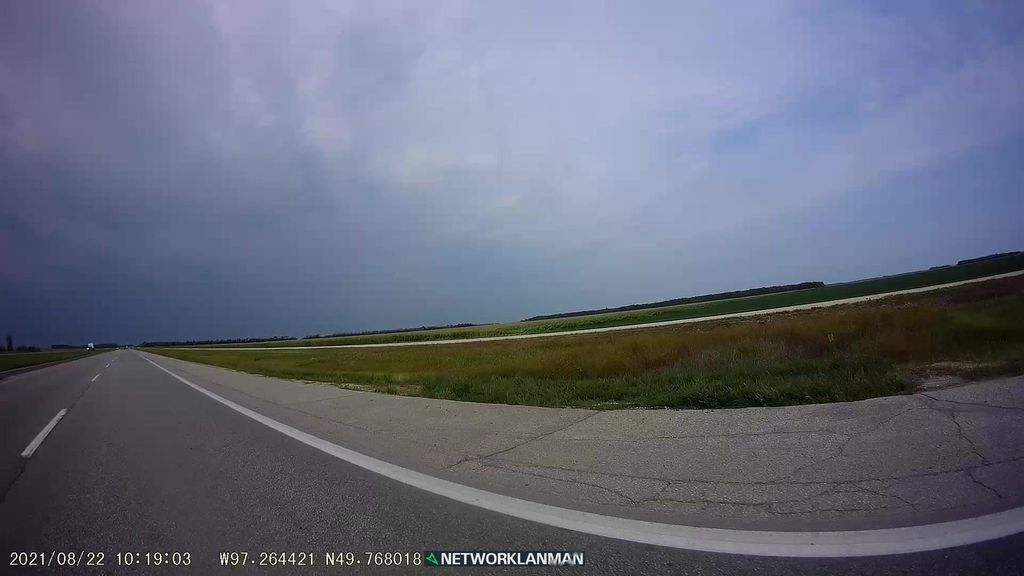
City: winnipeg